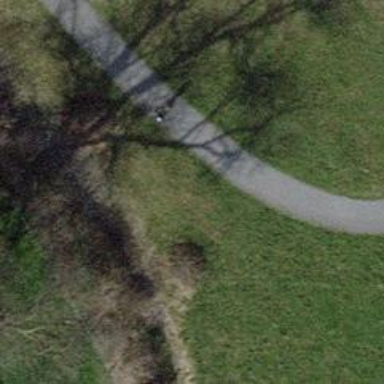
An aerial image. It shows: Footway with fine gravel surface.